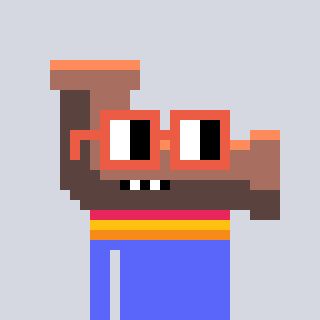
a pixel art character with square orange glasses, a pipe-shaped head and a purple-colored body on a cool background